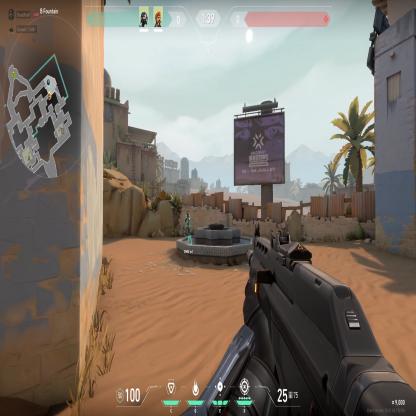
Label: teammate